Question: I have a menu very similar to the menu here on StackOverflow. The problem is that my menu looks right in every browser I've tested it on EXCEPT for my iPhone.
Here is a screenshot of the iPhone

Now obviously the "Add Event" button is supposed to be the same size as the rest.
Here's my Markup
'''
<div id="menucontainer">
<div class="floatleft">
<ul class="menu">
<li><%: Html.NavigationLink("Now", "Index", "Events")%></li>
<li><%: Html.NavigationLink("Coming", "Coming", "Events")%></li>
<li><%: Html.NavigationLink("Hot", "Hot", "Events")%></li>
<li><%: Html.NavigationLink("Tags", "Index", "Tags")%></li>
<li><%: Html.NavigationLink("Users", "Index", "Users")%></li>
</ul>
</div>
<div class="floatright">
<ul class="menu">
<li><%: Html.NavigationLink("Add Event", "AddEvent", "Events")%></li>
</ul>
</div>
</div>
'''
And here's my CSS
'''
#menucontainer{position:relative; width:675px; float:right;}
ul.menu
{
padding: 0 0 2px;
position: relative;
margin: 0;
}
ul.menu li
{
display: inline;
list-style: none;
}
ul.menu li a
{
padding: 8px 18px;
font-weight: bold;
text-decoration: none;
line-height: 2.8em;
background-color: #666;
color: #fff;
border: 1px solid black;
text-shadow:#000 0px 1px 1px;
}
ul.menu li a.youarehere
{
background-color:@brand_color;
color: #fff;
}
ul.menu li a:hover
{
background-color:@brand_color;
text-decoration: none;
}
ul.menu li a:active
{
background-color:@brand_color;
text-decoration: none;
}
ul.menu li.selected a
{
background-color:@brand_color;
color: #000;
}
.floatright
{
float: right;
}
.floatleft
{
float: left;
}
'''
Unfortunately I can't figure this one out. Thanks in advance for any direction.
# EDIT:
This is the final output being sent to the browser
'''
<div id="menucontainer">
<div class="floatleft">
<ul class="menu">
<li><a class="youarehere" href="/">Now</a></li>
<li><a href="/events/coming">Coming</a></li>
<li><a href="/events/hot">Hot</a></li>
<li><a href="/tags">Tags</a></li>
<li><a href="/users">Users</a></li>
</ul>
</div>
<div class="floatright">
<ul class="menu">
<li><a href="/events/addevent">Add Event</a></li>
</ul>
</div>
</div>
'''
# EDIT:
Reproduction on jsbin
<URL>
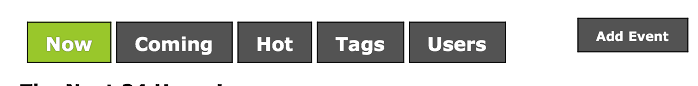
Answer: Ok, so after a LOT of fiddling around, it appears as though if I add a 'height' attribute to the 'menucontainer', then I'm all good.
'''
#menucontainer
{
position:relative;
width:675px;
height:40px; /* this fixed the problem */
float:right;
font-size:80%;
}
'''